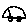
Label: car